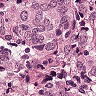
Metastatic tissue present: yes